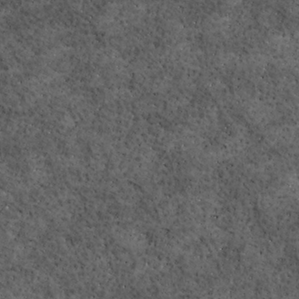
Label: non_frost